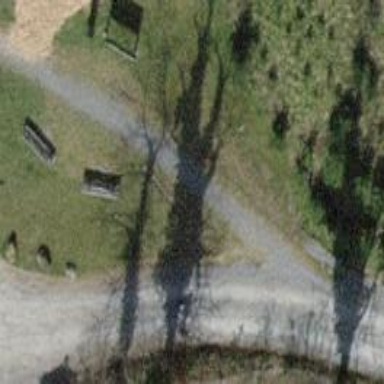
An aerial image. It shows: Path with fine gravel surface.